Field crop: maize
Growth stage: 1
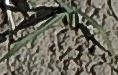
Species: sorghum